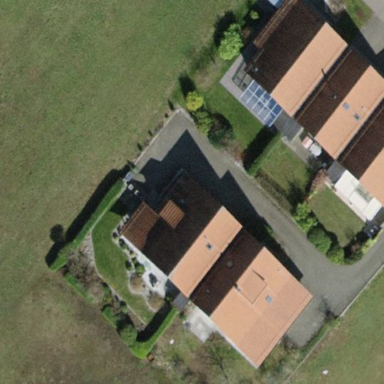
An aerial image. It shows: Semi-detached house.